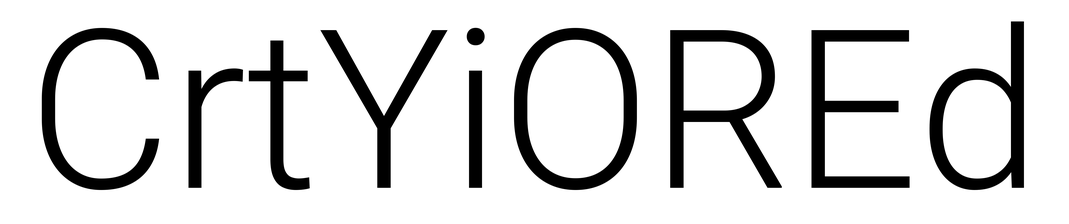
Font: Roboto_Light